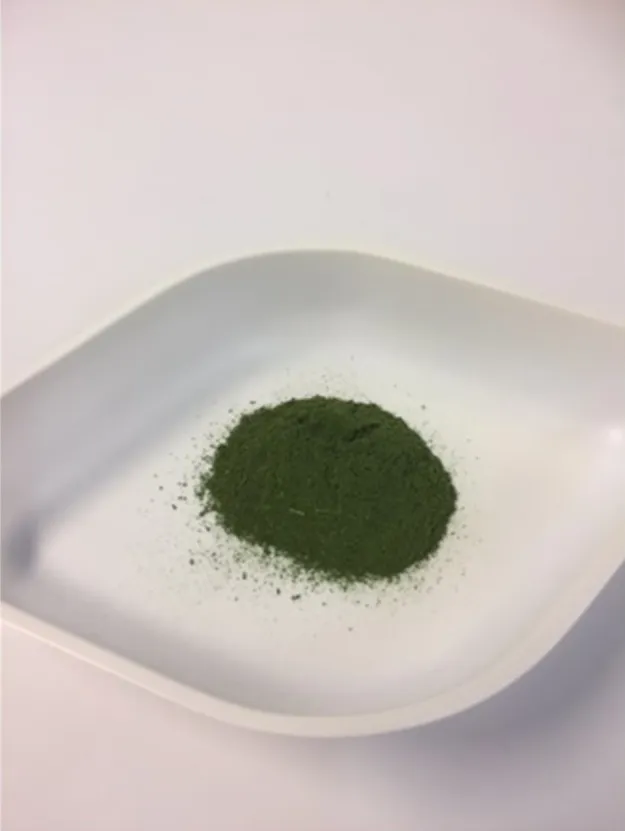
Artemisia annua powder tea.
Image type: radiology (ct)